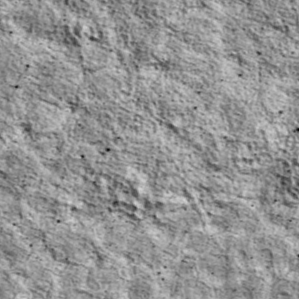
Label: non_frost